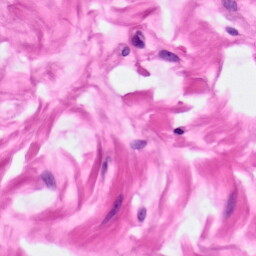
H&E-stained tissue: Pancreatic